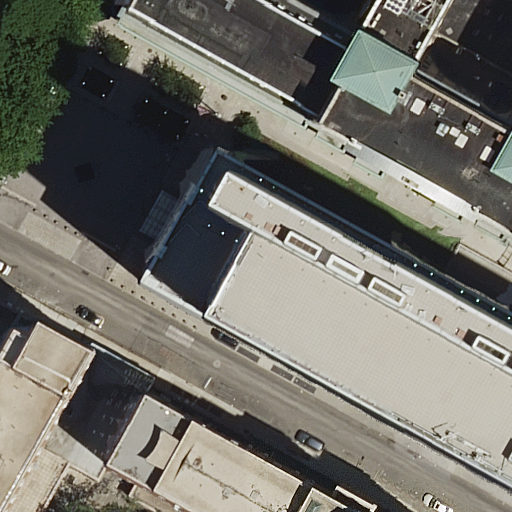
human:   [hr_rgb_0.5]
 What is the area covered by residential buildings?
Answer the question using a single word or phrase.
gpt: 4439m2

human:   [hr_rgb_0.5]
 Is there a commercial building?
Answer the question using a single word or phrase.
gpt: no

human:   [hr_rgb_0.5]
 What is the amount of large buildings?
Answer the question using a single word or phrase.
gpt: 3

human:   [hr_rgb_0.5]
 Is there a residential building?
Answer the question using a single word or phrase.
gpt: yes

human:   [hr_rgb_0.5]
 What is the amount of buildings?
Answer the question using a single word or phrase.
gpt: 3

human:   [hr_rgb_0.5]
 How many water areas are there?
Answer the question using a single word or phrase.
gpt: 0

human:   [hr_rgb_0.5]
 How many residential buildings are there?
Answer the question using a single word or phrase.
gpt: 1

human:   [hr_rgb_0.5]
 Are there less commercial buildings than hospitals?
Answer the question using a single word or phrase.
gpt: yes

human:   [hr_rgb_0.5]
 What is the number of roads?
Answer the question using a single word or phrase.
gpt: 3

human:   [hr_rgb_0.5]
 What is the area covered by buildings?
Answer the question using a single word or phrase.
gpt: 8510m2

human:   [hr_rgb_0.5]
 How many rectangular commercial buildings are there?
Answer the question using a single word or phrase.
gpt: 0

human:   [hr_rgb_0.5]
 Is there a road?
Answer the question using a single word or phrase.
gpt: yes

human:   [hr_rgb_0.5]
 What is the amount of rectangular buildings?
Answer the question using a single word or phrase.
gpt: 0

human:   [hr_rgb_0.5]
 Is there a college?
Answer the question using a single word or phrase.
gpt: yes

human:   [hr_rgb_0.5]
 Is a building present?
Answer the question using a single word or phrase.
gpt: yes

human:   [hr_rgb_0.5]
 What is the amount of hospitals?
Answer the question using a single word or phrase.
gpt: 1

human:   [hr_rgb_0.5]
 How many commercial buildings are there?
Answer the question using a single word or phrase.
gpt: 0

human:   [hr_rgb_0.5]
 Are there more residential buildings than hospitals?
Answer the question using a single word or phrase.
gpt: no

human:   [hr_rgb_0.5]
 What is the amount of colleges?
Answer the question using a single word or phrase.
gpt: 1

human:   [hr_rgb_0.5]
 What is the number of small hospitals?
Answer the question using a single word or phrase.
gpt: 0

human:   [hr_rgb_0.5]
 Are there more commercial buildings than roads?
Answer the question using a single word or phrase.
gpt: no

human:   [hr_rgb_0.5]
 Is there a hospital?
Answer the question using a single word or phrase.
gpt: yes

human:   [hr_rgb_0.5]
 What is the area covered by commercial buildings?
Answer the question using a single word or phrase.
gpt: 0m2

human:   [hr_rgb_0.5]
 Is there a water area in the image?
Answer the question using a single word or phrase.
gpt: no

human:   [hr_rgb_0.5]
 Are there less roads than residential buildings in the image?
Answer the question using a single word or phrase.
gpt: no

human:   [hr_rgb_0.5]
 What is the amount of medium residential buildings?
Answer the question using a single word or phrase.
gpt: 0

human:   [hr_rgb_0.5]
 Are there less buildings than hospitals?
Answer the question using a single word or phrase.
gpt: no

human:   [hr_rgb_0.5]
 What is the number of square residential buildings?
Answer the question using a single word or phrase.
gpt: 0

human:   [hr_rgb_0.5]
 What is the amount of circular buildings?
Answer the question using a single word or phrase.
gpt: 0

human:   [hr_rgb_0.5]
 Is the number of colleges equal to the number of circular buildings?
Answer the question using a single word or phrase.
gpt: no

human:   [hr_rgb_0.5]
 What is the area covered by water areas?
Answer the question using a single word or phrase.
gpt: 0m2

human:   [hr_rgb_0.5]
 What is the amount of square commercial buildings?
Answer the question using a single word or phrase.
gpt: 0

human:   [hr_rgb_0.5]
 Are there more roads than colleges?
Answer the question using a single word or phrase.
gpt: yes

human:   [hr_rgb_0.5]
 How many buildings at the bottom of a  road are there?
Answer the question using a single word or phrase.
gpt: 2

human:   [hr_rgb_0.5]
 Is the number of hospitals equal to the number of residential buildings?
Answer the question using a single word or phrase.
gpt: yes

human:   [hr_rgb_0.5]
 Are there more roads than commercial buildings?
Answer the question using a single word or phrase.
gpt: yes

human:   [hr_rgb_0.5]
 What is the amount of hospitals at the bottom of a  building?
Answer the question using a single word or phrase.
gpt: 0

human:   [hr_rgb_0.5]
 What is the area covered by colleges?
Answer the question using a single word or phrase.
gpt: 0m2

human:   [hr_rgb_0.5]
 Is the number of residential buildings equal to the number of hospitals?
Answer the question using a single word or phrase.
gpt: yes

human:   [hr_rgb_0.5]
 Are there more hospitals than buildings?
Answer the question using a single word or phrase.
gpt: no

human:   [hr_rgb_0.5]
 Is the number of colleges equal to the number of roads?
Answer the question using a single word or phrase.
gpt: no

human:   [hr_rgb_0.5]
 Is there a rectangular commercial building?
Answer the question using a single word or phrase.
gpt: no

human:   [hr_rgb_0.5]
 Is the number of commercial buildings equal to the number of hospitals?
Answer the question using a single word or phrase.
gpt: no

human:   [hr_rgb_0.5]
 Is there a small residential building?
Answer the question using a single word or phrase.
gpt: no

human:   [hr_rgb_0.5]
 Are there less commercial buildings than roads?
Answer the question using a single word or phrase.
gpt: yes

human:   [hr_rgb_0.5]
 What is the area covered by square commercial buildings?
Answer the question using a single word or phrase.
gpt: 0m2

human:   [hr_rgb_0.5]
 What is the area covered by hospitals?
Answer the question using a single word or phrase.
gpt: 2744m2

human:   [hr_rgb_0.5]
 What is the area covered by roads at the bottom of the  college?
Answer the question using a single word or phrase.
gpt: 0m2

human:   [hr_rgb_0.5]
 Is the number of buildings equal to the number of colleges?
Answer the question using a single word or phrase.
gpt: no

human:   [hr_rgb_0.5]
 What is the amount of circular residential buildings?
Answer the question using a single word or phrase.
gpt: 0

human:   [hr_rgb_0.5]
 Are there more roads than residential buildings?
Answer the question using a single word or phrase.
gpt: yes

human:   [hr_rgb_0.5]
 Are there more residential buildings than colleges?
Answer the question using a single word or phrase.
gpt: no

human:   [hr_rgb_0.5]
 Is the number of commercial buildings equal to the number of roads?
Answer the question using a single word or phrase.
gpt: no

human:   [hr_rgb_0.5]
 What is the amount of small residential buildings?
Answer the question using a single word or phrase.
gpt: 0

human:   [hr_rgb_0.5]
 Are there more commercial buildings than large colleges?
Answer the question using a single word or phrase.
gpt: no

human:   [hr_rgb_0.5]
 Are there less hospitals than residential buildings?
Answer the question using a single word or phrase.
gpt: no

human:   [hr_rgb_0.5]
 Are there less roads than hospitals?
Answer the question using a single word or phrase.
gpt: no

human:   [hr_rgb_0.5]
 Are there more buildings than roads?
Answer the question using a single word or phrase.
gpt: no

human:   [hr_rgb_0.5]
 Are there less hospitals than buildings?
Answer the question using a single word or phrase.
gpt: yes

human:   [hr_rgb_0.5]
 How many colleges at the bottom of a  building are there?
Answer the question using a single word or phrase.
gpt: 1

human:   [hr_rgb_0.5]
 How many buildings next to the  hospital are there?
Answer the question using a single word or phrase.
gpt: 3

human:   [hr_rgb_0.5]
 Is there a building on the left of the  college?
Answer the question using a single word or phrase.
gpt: no

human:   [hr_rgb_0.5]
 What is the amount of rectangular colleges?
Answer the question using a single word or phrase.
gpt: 1

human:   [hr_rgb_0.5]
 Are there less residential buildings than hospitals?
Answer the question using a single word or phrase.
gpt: no